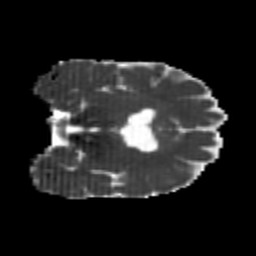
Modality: MD
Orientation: coronal
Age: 21
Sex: male
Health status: healthy
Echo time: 0.074 s